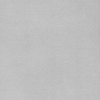
Label: dusty